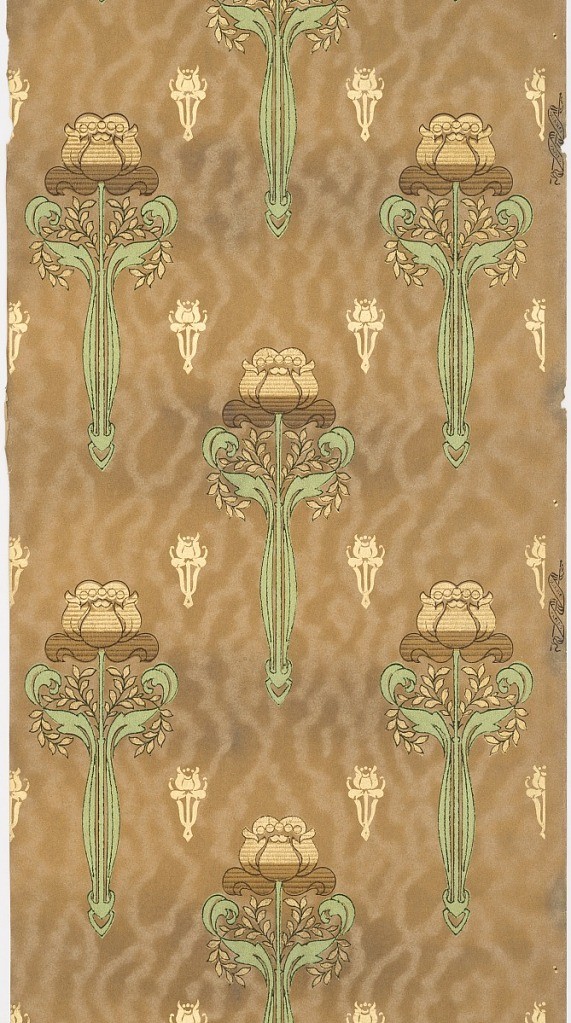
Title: Sidewall
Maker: Standard Wall-Paper Company, Standard Wall-Paper Company, Sandy Hill, New York
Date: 1905–1915
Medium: Machine-printed paper
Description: Large-scale stylized floral motif, possibly tulip, alternating with a very small gold motif. Printed in tan, brown and metallic green on a brown moire-like ground.